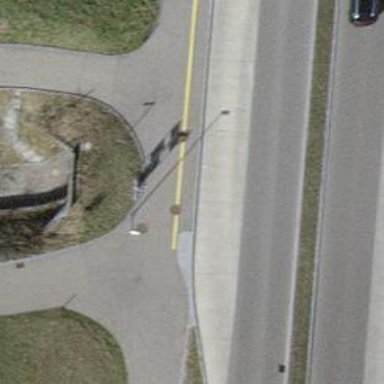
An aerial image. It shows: Bus stop with platform for public transport.